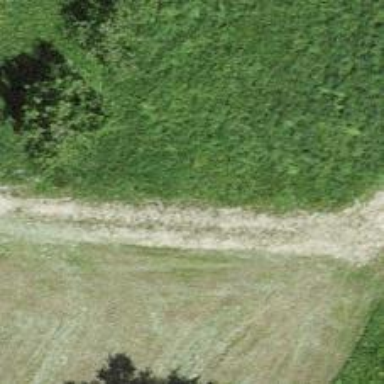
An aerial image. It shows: Grass track with grade5 tracktype.